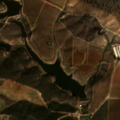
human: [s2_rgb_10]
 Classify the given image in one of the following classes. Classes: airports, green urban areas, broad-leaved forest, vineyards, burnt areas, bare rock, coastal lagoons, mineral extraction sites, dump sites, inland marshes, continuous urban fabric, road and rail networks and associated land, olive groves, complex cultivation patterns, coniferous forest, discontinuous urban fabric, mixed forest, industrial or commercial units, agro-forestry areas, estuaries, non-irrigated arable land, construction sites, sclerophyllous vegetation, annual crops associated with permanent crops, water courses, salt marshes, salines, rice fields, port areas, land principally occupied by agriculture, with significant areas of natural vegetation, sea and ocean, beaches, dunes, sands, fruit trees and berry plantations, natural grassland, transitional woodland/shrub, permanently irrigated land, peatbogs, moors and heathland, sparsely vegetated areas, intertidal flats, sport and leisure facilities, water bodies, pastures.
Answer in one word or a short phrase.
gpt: vineyards, olive groves, agro-forestry areas, water bodies